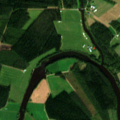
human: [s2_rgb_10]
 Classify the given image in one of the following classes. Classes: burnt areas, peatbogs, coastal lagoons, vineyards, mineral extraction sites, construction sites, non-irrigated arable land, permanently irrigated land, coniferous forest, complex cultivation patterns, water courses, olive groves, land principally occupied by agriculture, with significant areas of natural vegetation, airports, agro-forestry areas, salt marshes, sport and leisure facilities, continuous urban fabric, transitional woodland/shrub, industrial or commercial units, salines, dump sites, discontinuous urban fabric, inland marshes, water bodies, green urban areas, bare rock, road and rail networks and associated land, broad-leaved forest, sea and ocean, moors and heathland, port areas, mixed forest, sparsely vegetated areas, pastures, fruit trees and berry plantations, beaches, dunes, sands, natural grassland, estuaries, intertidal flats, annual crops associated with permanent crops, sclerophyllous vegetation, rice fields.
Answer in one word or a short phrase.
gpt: non-irrigated arable land, land principally occupied by agriculture, with significant areas of natural vegetation, coniferous forest, mixed forest